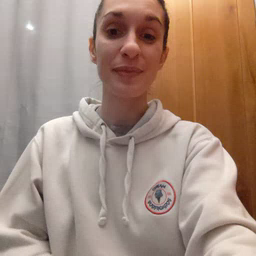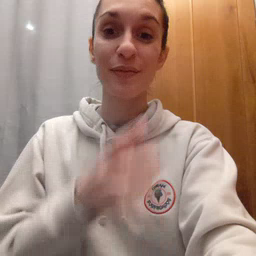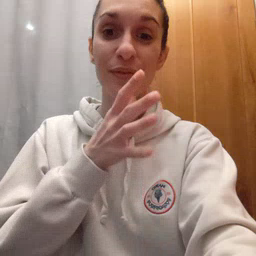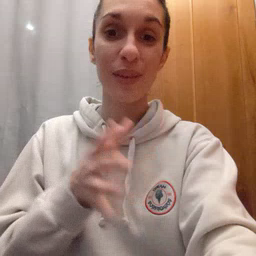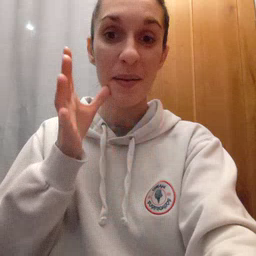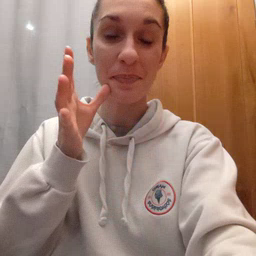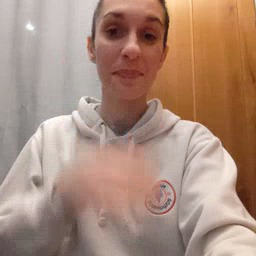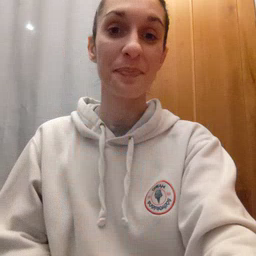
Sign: farm